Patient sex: M
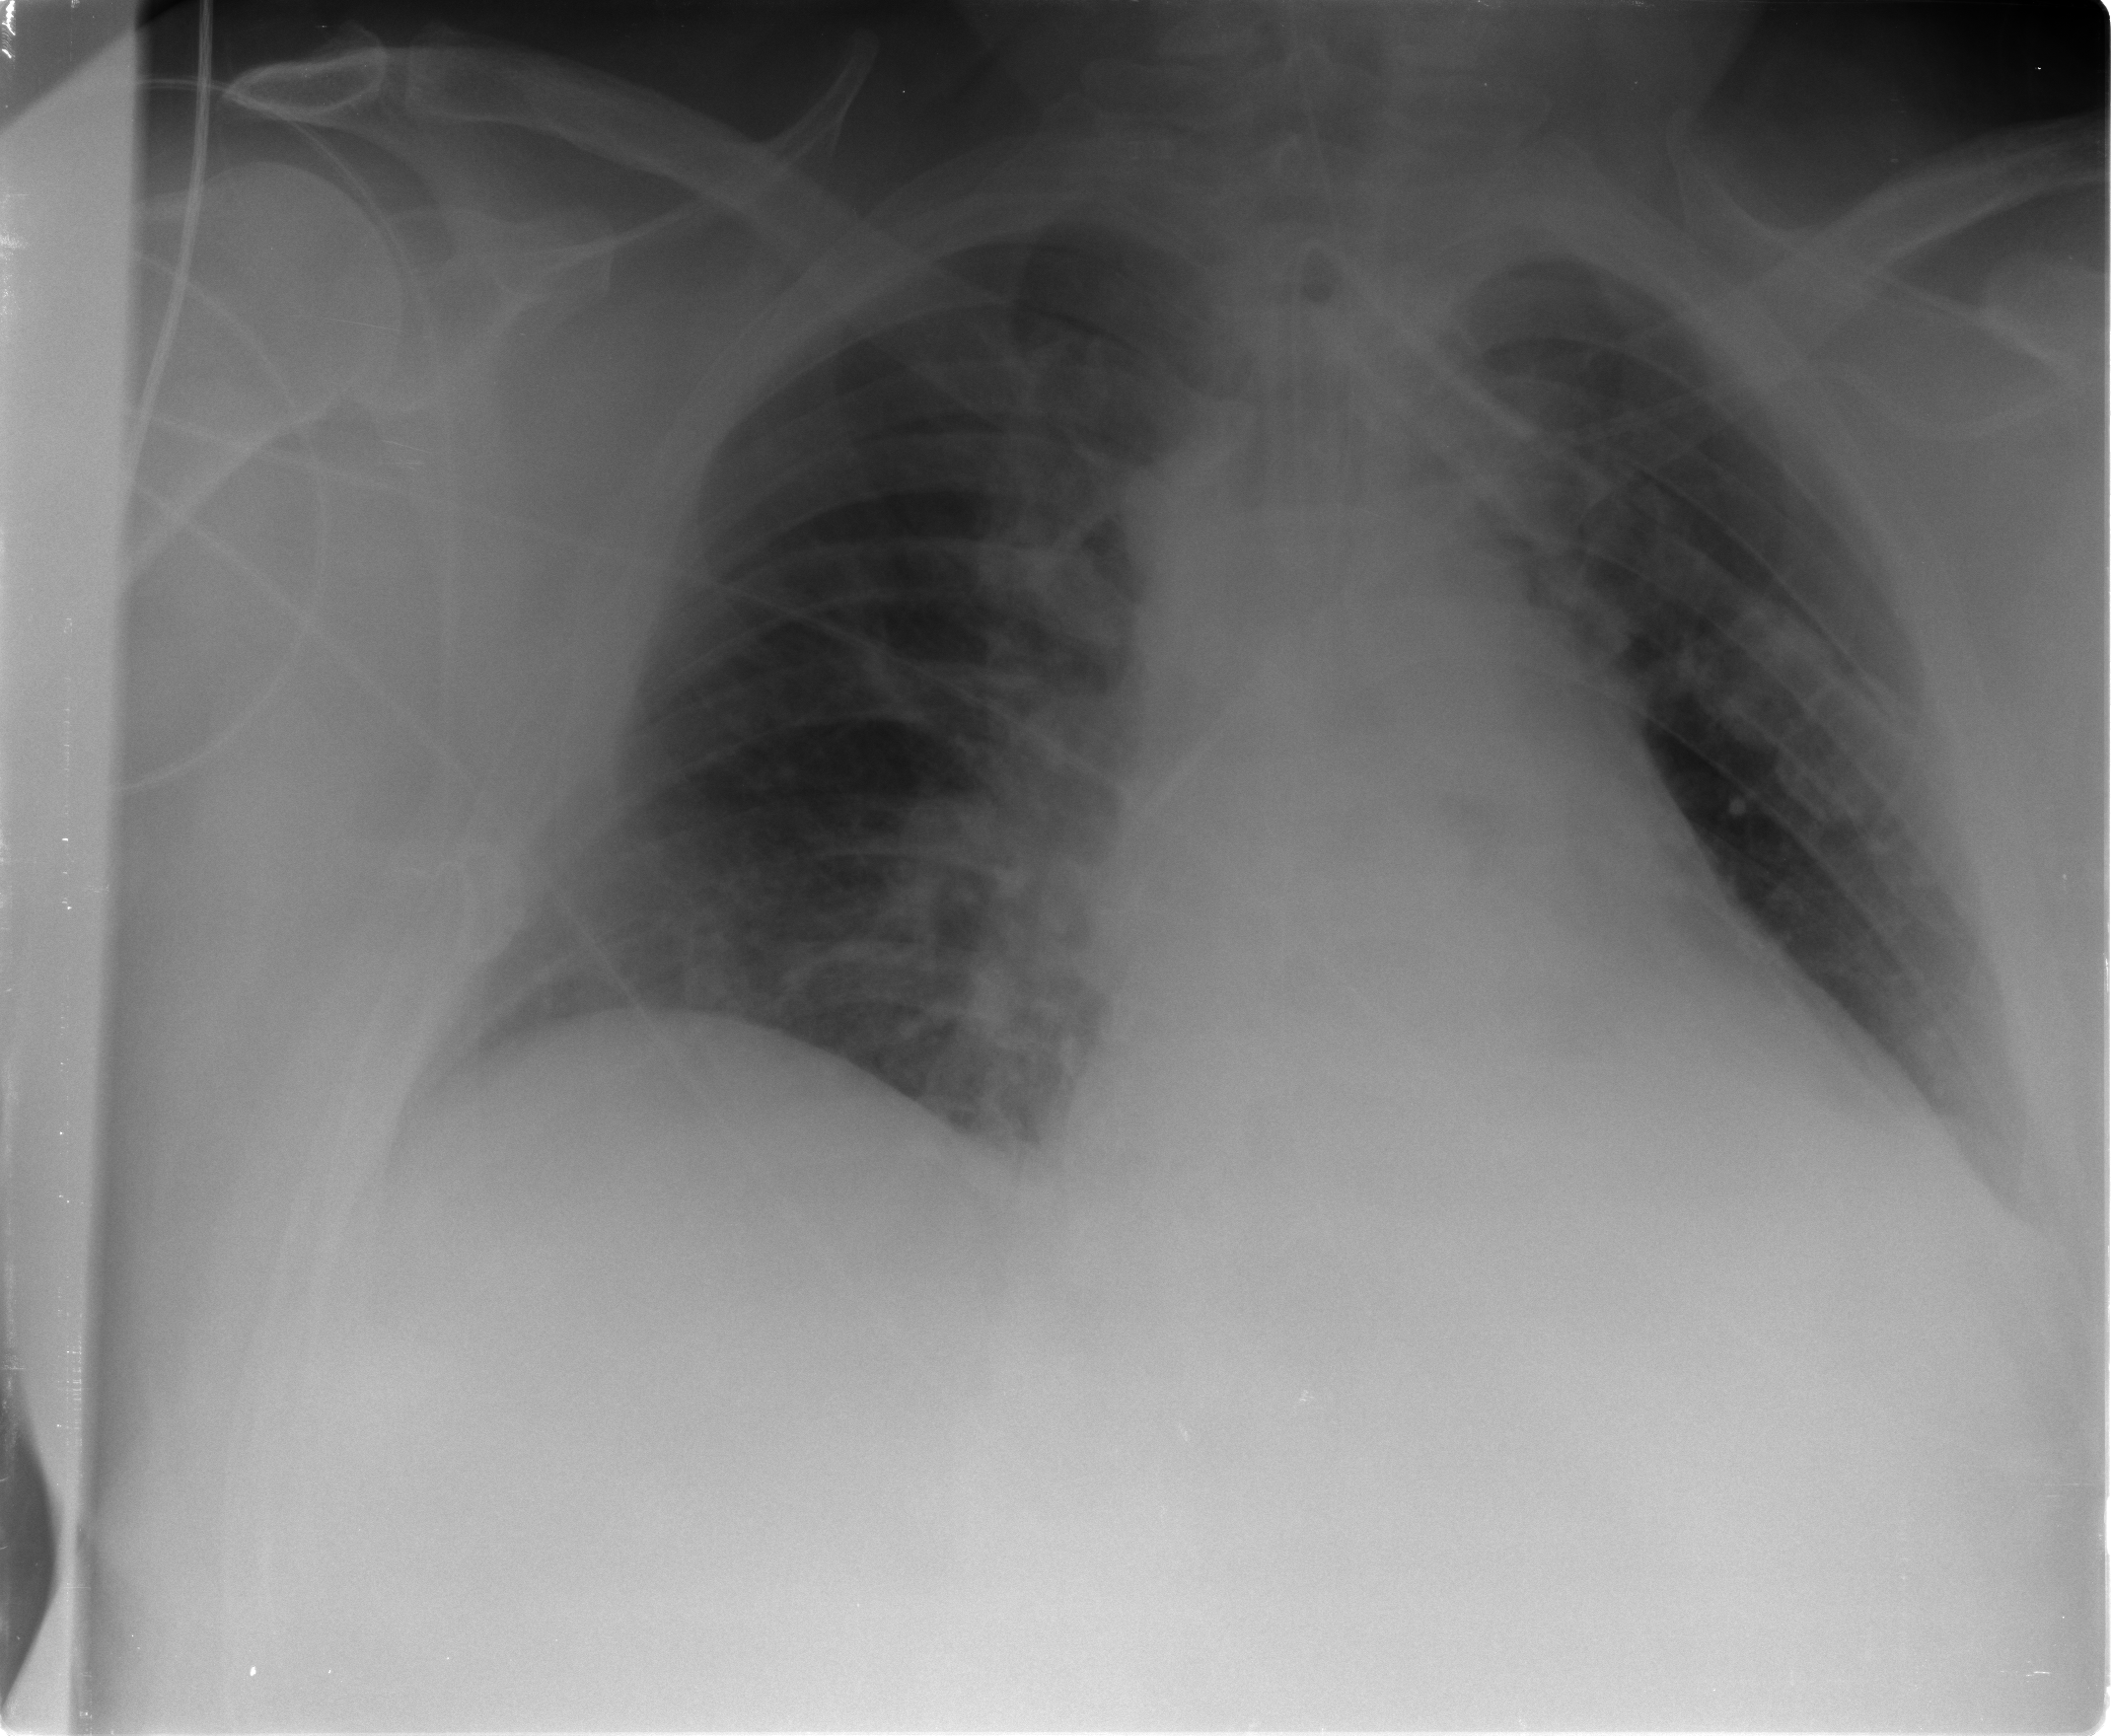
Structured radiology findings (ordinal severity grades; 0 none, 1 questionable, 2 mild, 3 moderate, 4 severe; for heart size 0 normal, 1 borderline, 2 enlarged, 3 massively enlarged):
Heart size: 1
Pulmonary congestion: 2
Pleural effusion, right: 1
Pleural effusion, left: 1
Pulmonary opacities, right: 1
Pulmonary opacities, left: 0
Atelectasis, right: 2
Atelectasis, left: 1